Question: What is the best way to go about storing numbers in memory within MATLAB but then writing only a specific subset of them to a matrix/array during a for-loop? I am also struggling to setup an appropriate for-loop for my problem:

I have a line of a specific length (x=100), and a barrier at specific position (pos=50). I want to carry out multiple rounds of sampling (in this case, 1000) and within each, generate a specific amount of random numbers (p). In the image shown, 4 numbers are generated, I want MATLAB to take the smallest number when p > pos and the largest number when p < pos then subtract them to give me the distance between the small possible fragment made that still includes the barrier. So in this example it would provide the distance between b and c.
Is this possible to do in MATLAB? I got as far as:
'''
x = 100;
sample = 1000; %number of rounds of sampling to do
pos = 50; %position of barrier
nn = 1:12; %the number of random numbers to generate for each round of sampling i.e. 1000 rounds generating 1 number, 1000 rounds generating 2 numbers and so on
len1 = 0;
len2= x ;
for i = 1:sample
p(i) = int16(rand()*x)
if (p(i)<pos) && (p(i)>len1)
len(i) = p(i)
end
end
'''
I know that i'd need a second if statement along the lines of
'''
if (p(i)>pos) && (p(i)<len2)
'''
My idea was to temporarily replace the values of len1 and len2 with the smallest and largest numbers generated during each round of sampling before reinitiating the loop with default len1 and len2 values. There may be a better way though.
Any help would be very much appreciated,
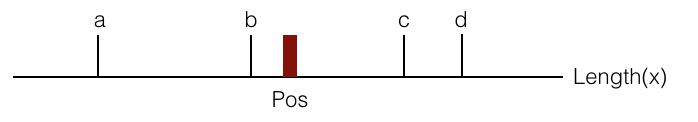
Answer: If I understand your problem correctly, you should do something like this
'''
x = 100; % length of the grid
pos = 50; % position of the barrier
len1 = 0; % left edge of the grid
len2 = x; % right edge of the grid
sample = 1000; % number of samples to make
nn = 1:12 % number of points to generate (will loop over these)
len = zeros(sample, length(nn)); % array to record the results
for n = 1:length(nn) % For each number of pts to generate
numpts = nn(n);
for i = 1:sample % For each round of sampling,
p = round(rand(numpts,1) * x); % generate 'numpts' random points.
if any(p>pos) % If any are to the right of the barrier,
pright = min(p(p>pos)); % pick the smallest.
else
pright = len2;
end
if any(p<pos) % If any are to the left of the barrier,
pleft = max(p(p<pos)); % pick the largest.
else
pleft = len1;
end
len(i,n) = pright - pleft; % Record the length of the interval.
end
end
'''